Question: I need to implement an OAuth login in my Android application using the Twitter API. I found a great project on GitHub (<URL> with a very good example, but I have a problem with respect to the parameter "Callback URL".
When I submit my login and password, my android application opens a browser instance (with callback URL) rather than processing the response in the background:

Has anyone had to implement something similar and could help me please?
Thank you!
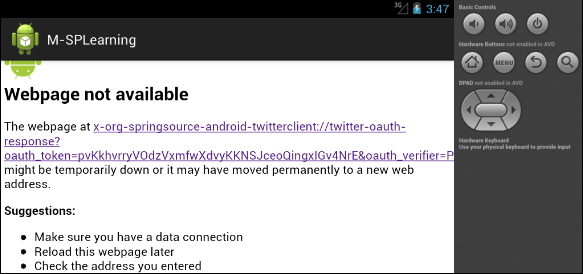
Answer: You don't actually have to register the 'x-android-org-springsource-twitterclient://twitter-oauth-response' URL with the Twitter app settings. In fact, the callback URL configured on Twitter doesn't really matter in this case. The callback URL is sent to Twitter within the request to fetch the OAuth request token.
Note that within the 'AndroidManifest.xml' there is a specified '<intent-filter>' for the 'TwitterWebOAuthActivity' which configures this callback URL. This filter tells Android to redirect requests to the activity.
'''
<activity
android:name=".TwitterWebOAuthActivity"
android:excludeFromRecents="true"
android:noHistory="true" >
<intent-filter>
<action android:name="android.intent.action.VIEW" />
<category android:name="android.intent.category.DEFAULT" />
<category android:name="android.intent.category.BROWSABLE" />
<data
android:host="twitter-oauth-response"
android:scheme="x-org-springsource-android-twitterclient" />
</intent-filter>
</activity>
'''
Note also in 'res/values/connect_settings.xml' the 'twitter_oauth_callback_url' string is again configured.
'''
<string name="twitter_oauth_callback_url">x-org-springsource-android-twitterclient://twitter-oauth-response</string>
'''
This string is used in 'TwitterWebOAuthActivity' to fetch the Twitter request token.
'''
@Override
protected OAuthToken doInBackground(Void... params) {
// Fetch a one time use Request Token from Twitter
return connectionFactory.getOAuthOperations().fetchRequestToken(getOAuthCallbackUrl(), null);
}
'''
If you want to modify the callback URL for your own app, you need to make sure it is configured the same in the 'AndroidManifest.xml' and 'res/values/connect_settings.xml'.